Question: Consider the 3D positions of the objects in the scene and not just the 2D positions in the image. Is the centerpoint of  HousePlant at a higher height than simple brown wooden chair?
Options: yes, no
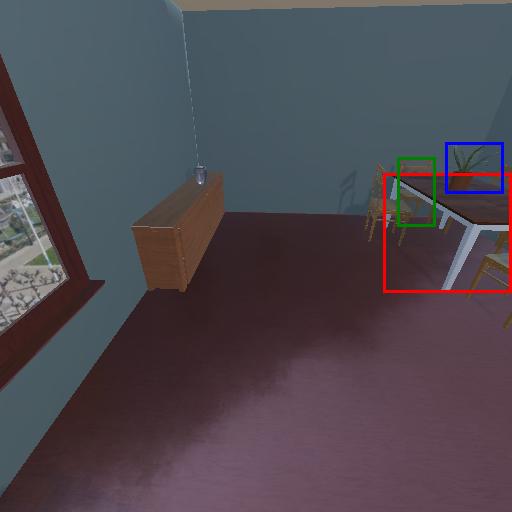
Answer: yes